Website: home-depot
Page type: review-order
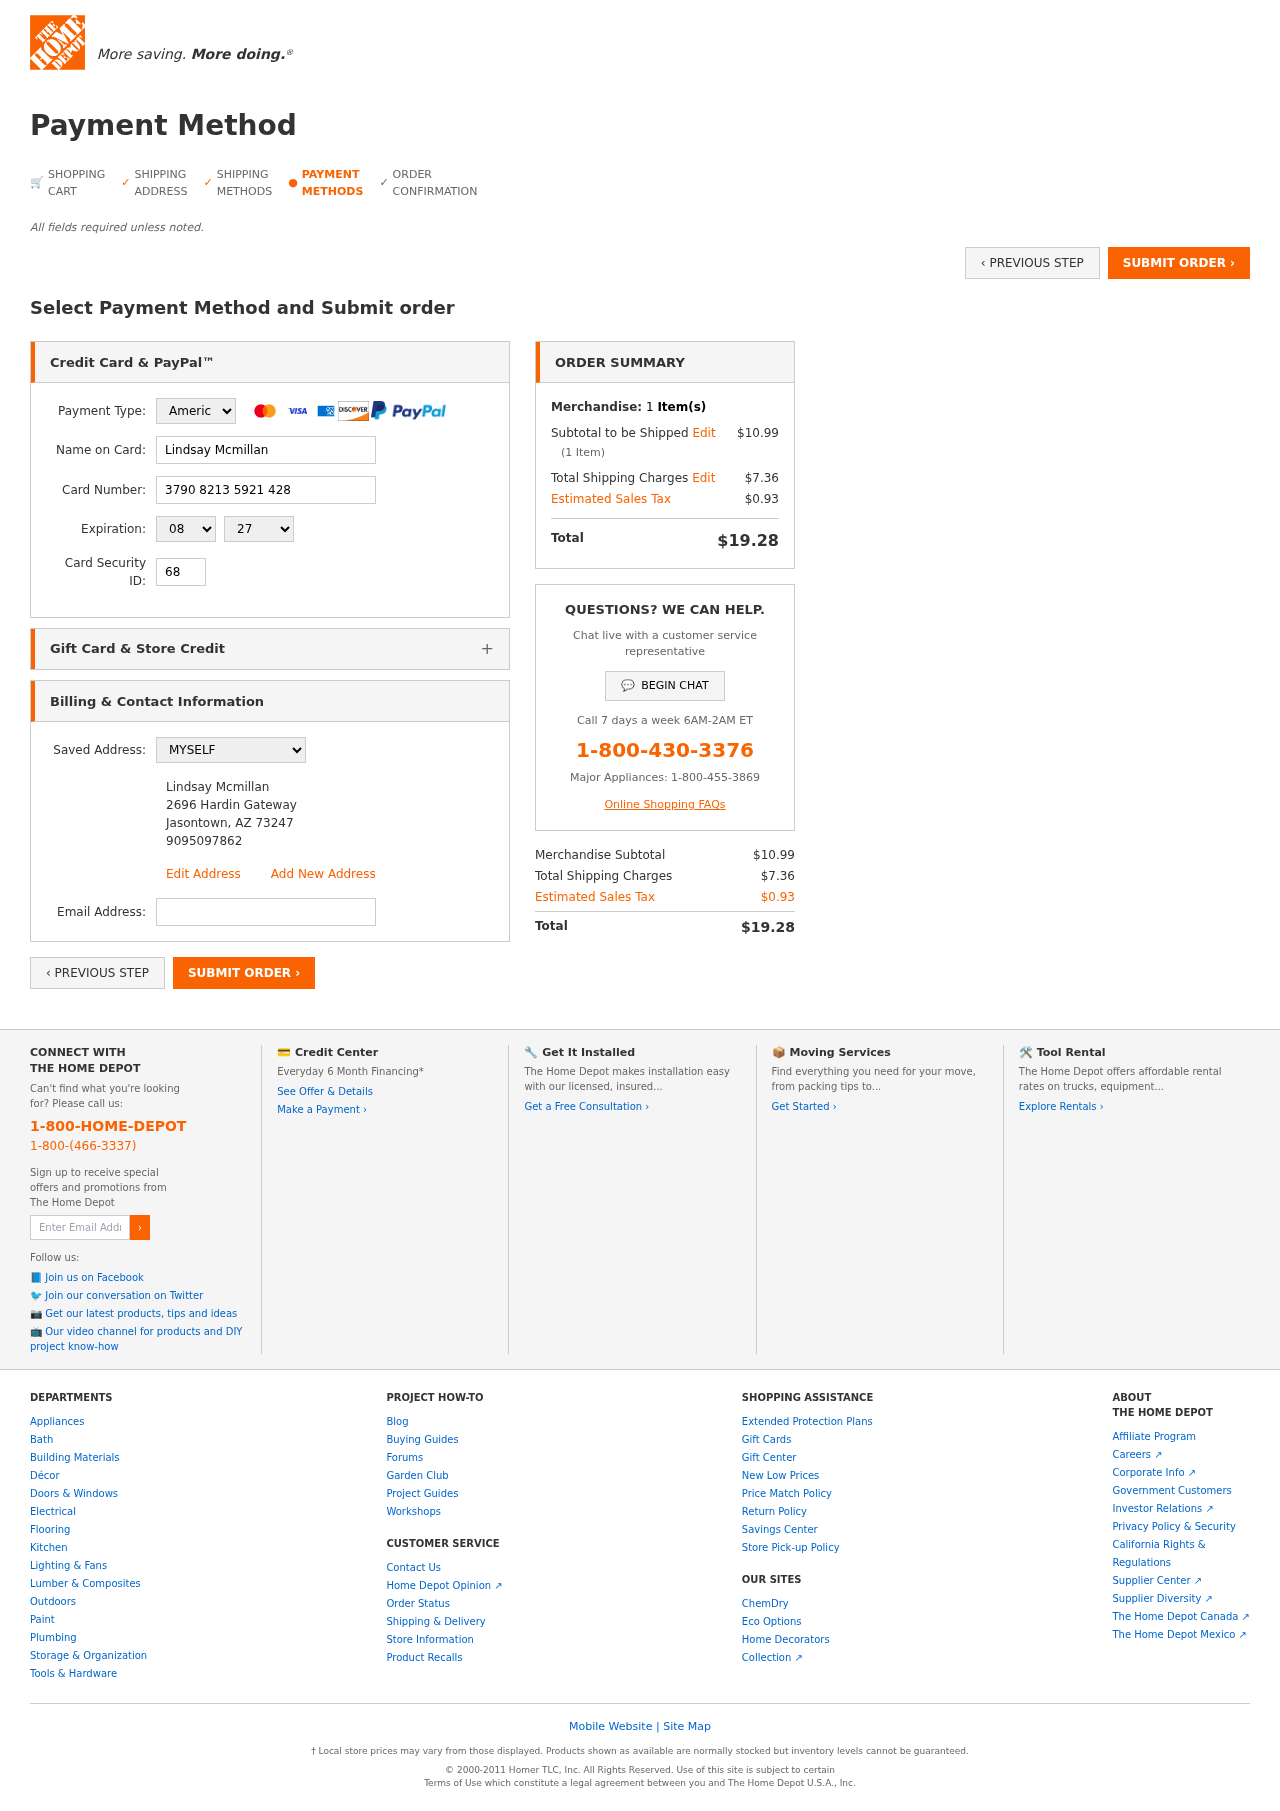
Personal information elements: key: PII_CARD_CVV
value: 6817
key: PII_CARD_EXPIRY_MONTH
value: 08
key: PII_CARD_EXPIRY_YEAR
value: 27
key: PII_CARD_NUMBER
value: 3790 8213 5921 428
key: PII_CARD_TYPE
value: American Express
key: PII_EMAIL
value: lindsaymcmillan@yahoo.com
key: PII_FULLNAME
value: Lindsay Mcmillan
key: PII_FULLNAME2
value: Lindsay Mcmillan
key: PII_STREET
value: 2696 Hardin Gateway
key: PII_CITY2
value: Jasontown
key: PII_STATE_ABBR2
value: AZ
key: PII_POSTCODE
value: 73247
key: PII_POSTCODE_FULL
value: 73247
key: PII_POSTCODE_NUMERIC
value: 73247
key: PII_PHONE2
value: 9095097862
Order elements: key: ORDER_NUM_ITEMS
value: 1
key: ORDER_SUBTOTAL
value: $10.99
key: ORDER_NUM_ITEMS2
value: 1
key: ORDER_SHIPPING_COST
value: $7.36
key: ORDER_TAX
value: $0.93
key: ORDER_TOTAL
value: $19.28
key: ORDER_SUBTOTAL2
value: $10.99
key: ORDER_SHIPPING_COST2
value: $7.36
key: ORDER_TAX2
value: $0.93
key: ORDER_TOTAL2
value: $19.28